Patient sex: M
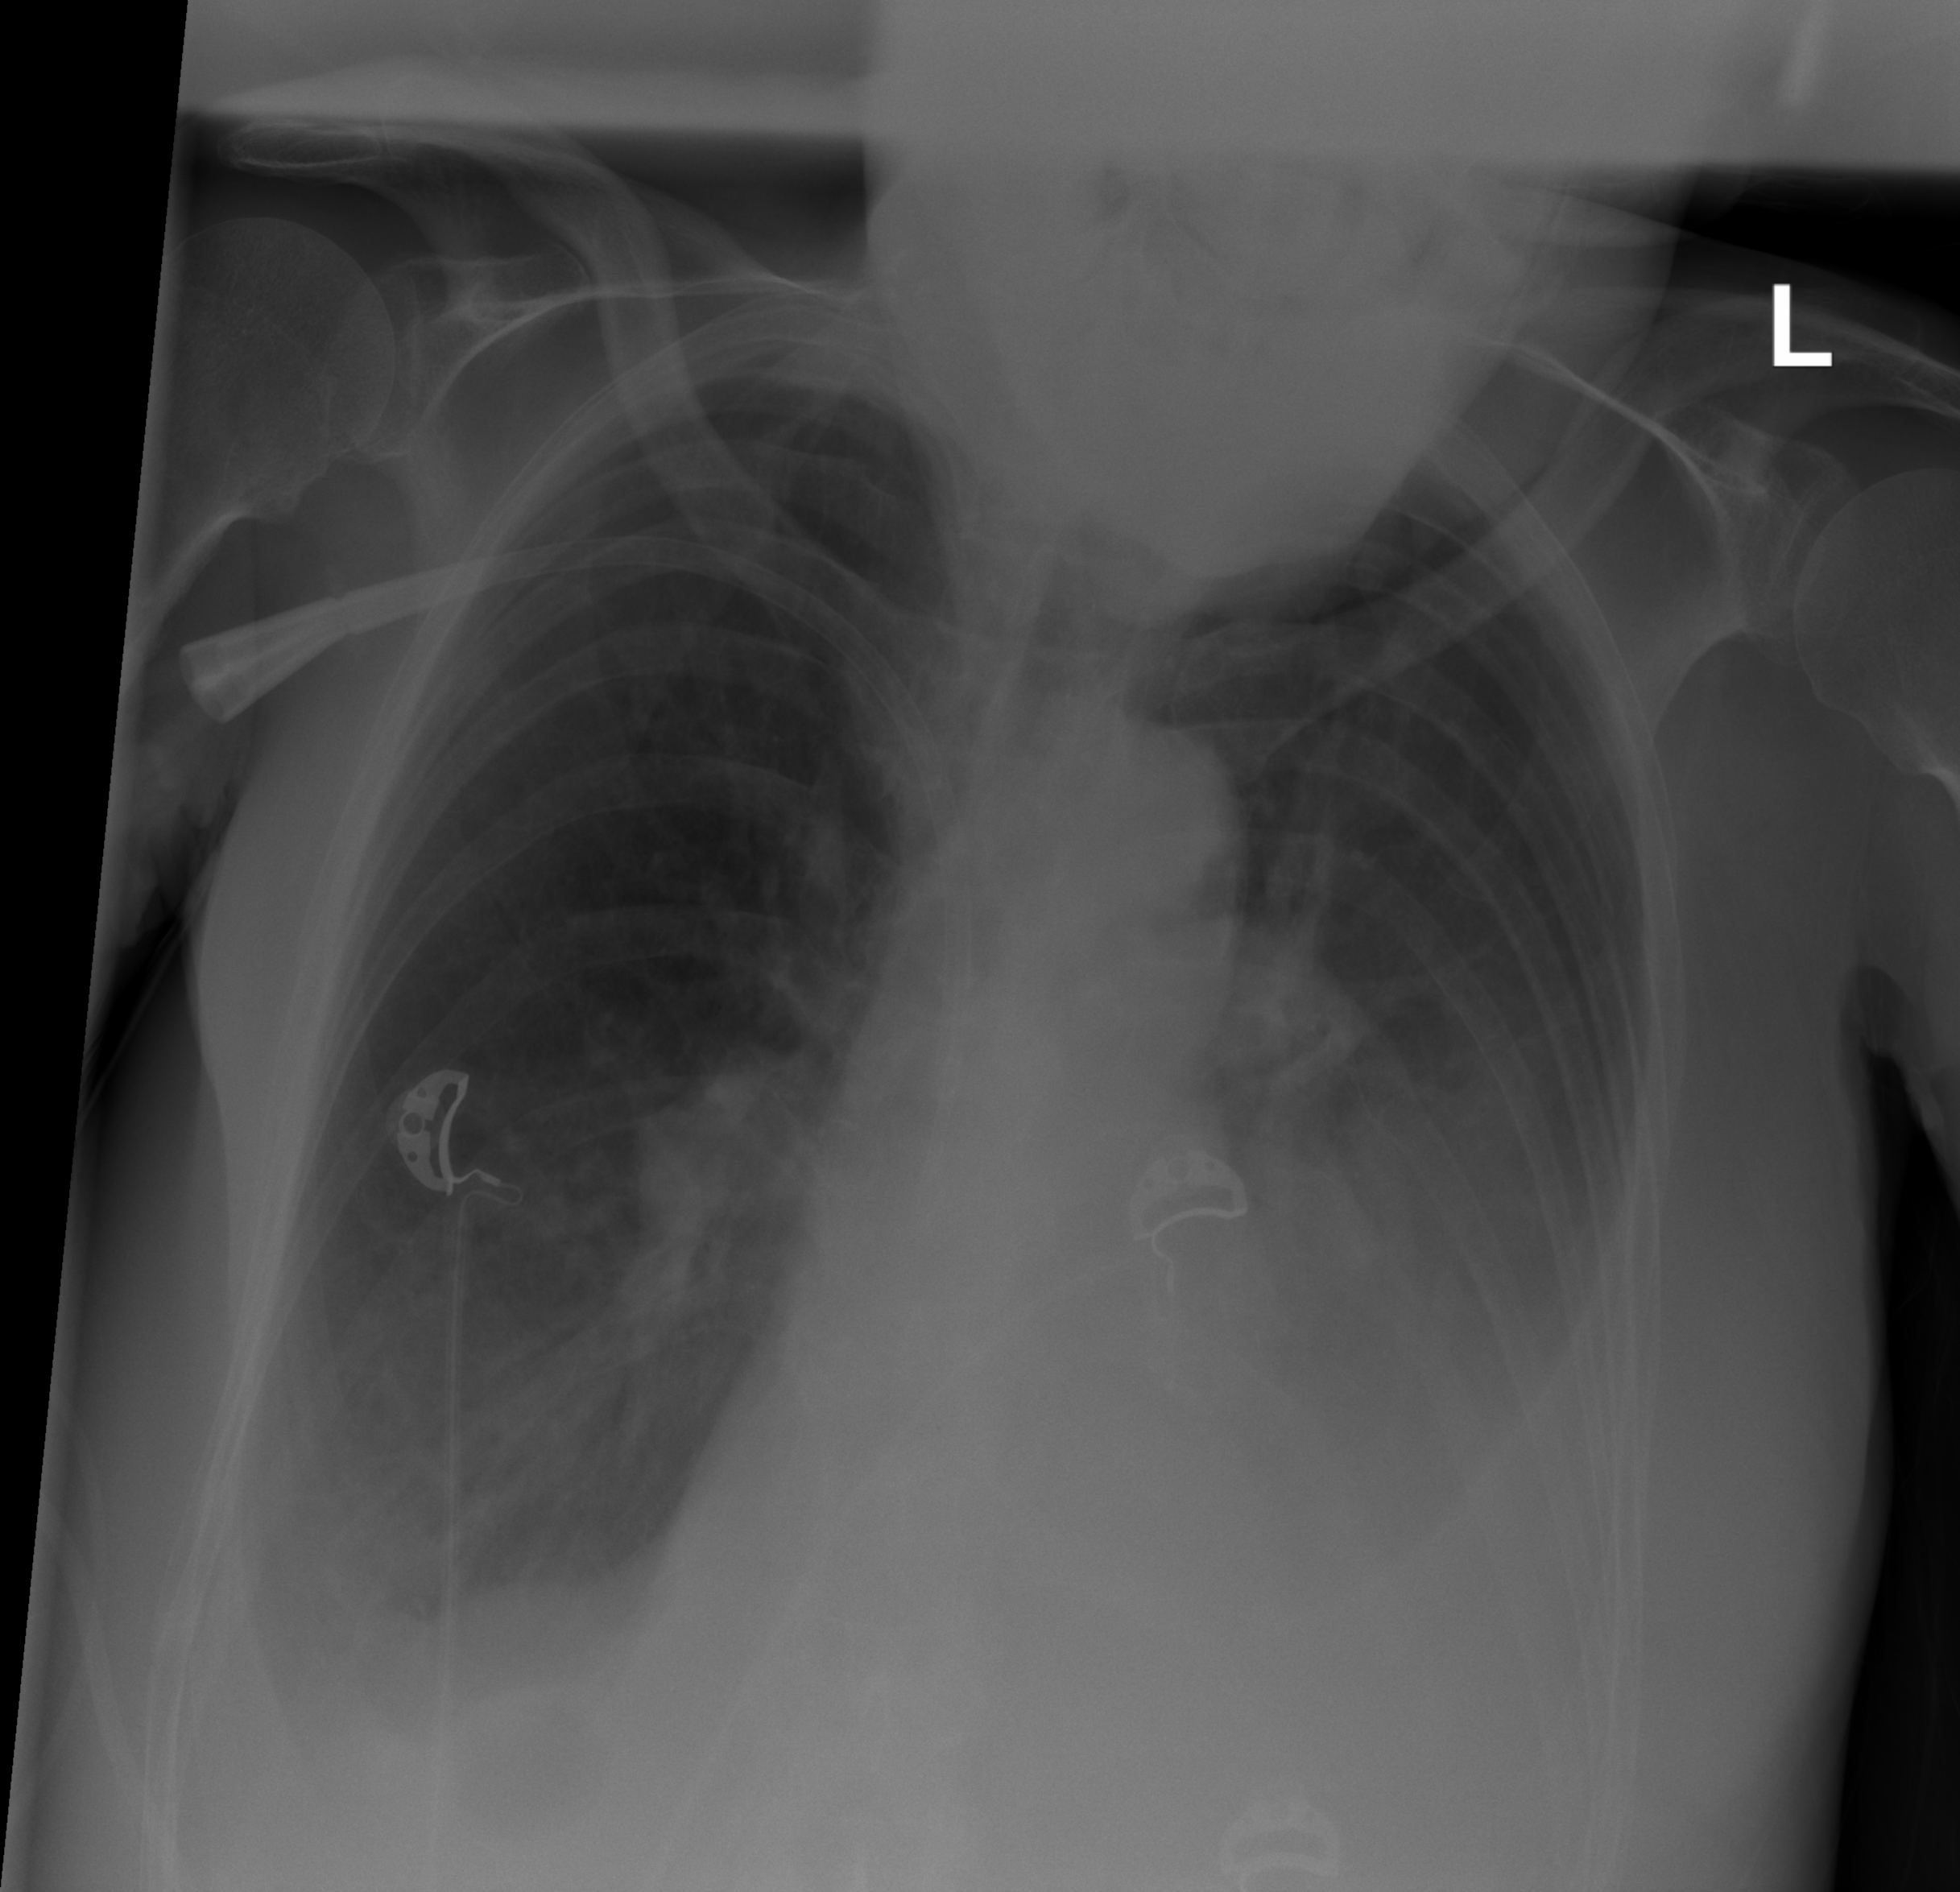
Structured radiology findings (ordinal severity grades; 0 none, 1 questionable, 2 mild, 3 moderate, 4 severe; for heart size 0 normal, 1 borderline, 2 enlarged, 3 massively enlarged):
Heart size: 0
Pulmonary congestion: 0
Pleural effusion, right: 2
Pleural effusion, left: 3
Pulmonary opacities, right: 0
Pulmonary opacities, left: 0
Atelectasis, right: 2
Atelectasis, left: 3